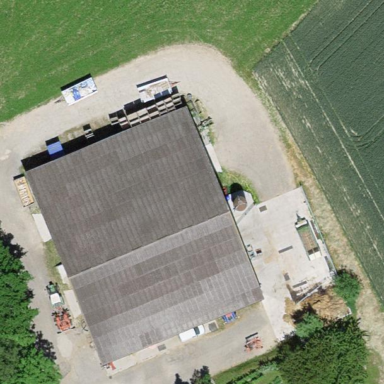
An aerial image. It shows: Barn.